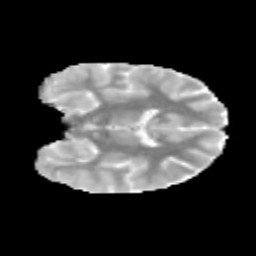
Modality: MD
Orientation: coronal
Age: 12
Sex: male
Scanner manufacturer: siemens
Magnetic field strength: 3 T
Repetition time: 3.8 s
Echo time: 0.07 s